Interaction volume radius: 5 \u00c5
Interaction volume height: 25 \u00c5
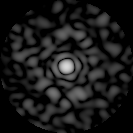
Disorder parameter: 0.7825